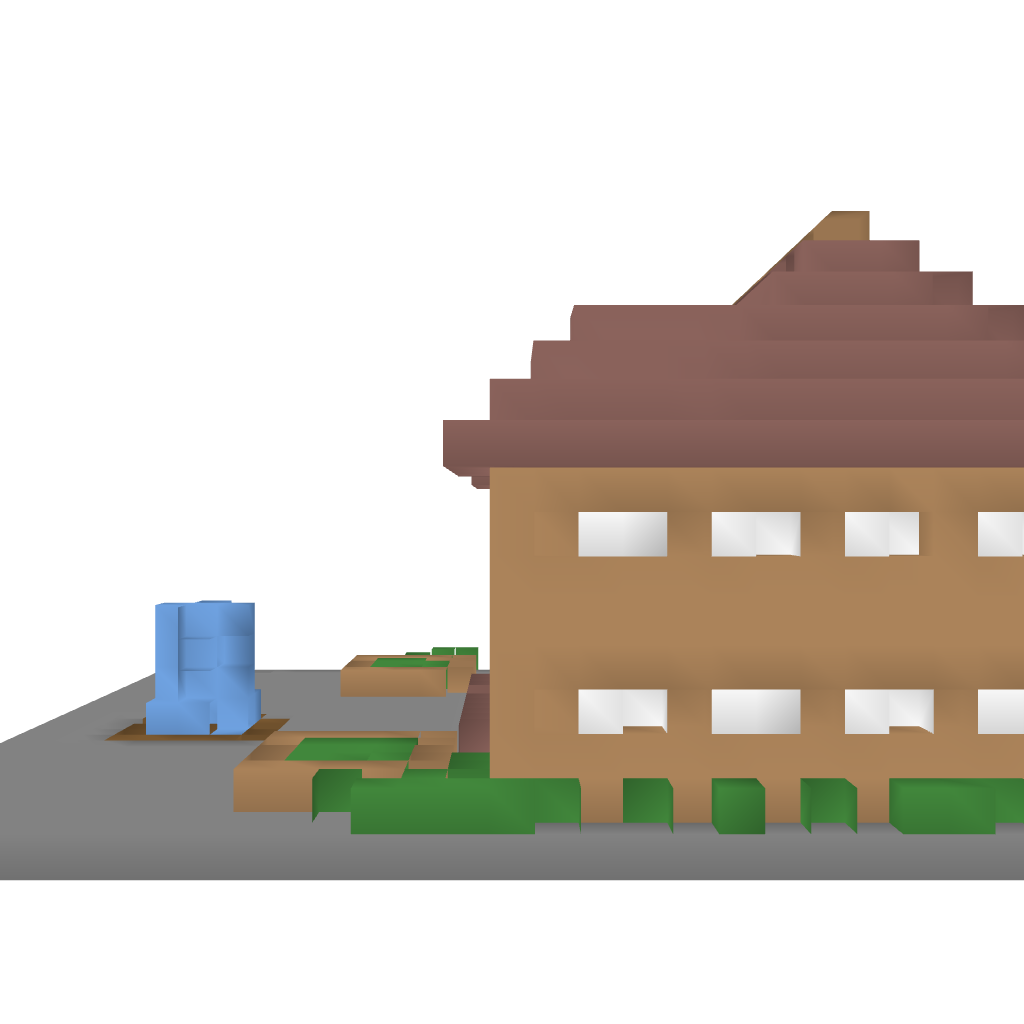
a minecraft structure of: Wooden Mansion high quality